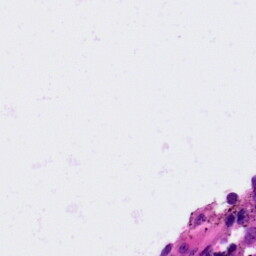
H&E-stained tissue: Ovarian